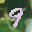
Label: 9